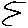
Label: tree